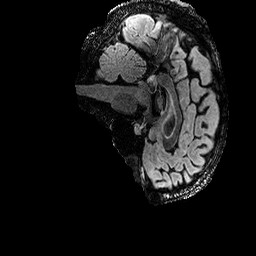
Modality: FLAIR
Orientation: sagittal
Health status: ill
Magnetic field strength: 3 T